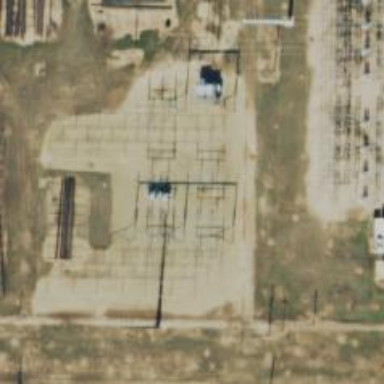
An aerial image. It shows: Switch for power supply.